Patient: sex M, age 94
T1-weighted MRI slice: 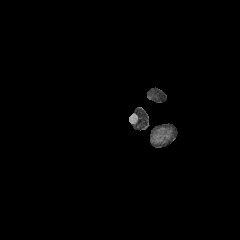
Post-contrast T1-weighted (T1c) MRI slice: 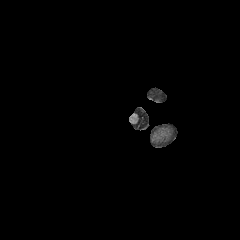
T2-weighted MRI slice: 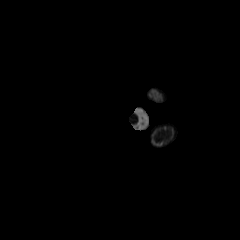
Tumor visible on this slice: no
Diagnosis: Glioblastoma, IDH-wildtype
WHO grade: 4